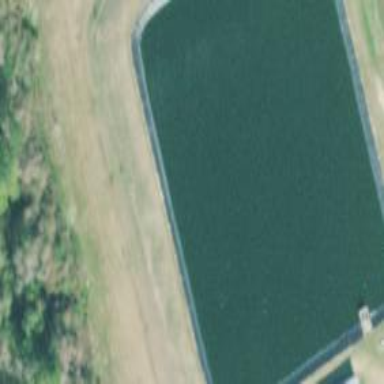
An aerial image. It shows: Wastewater plant protected by fence.